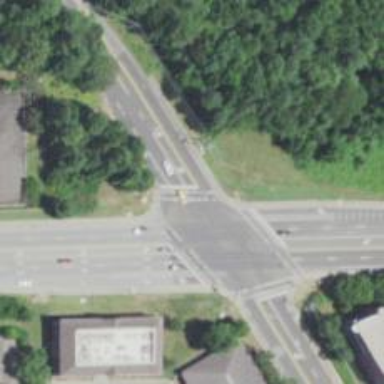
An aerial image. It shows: Controlled crossing on the road.